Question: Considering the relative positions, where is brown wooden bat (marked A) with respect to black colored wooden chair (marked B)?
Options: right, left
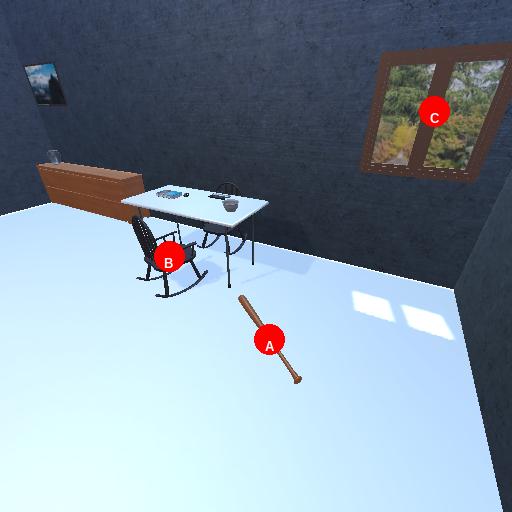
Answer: right